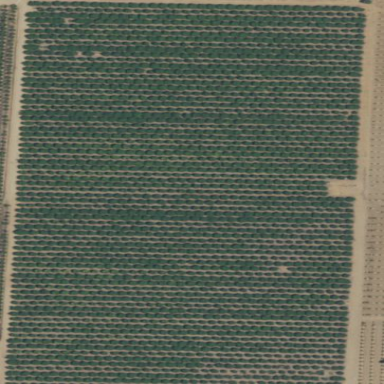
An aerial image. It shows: Orchard filled with plum trees.